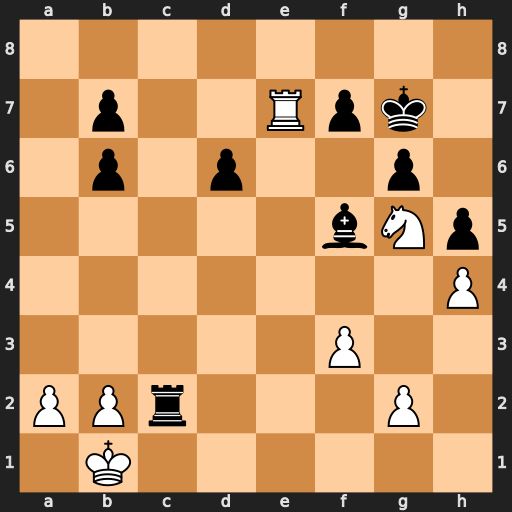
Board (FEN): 8/1p2Rpk1/1p1p2p1/5bNp/7P/5P2/PPr3P1/1K6
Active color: w
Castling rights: -
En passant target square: -
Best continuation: Rxf7+ Kg8 Rxf5